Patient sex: M
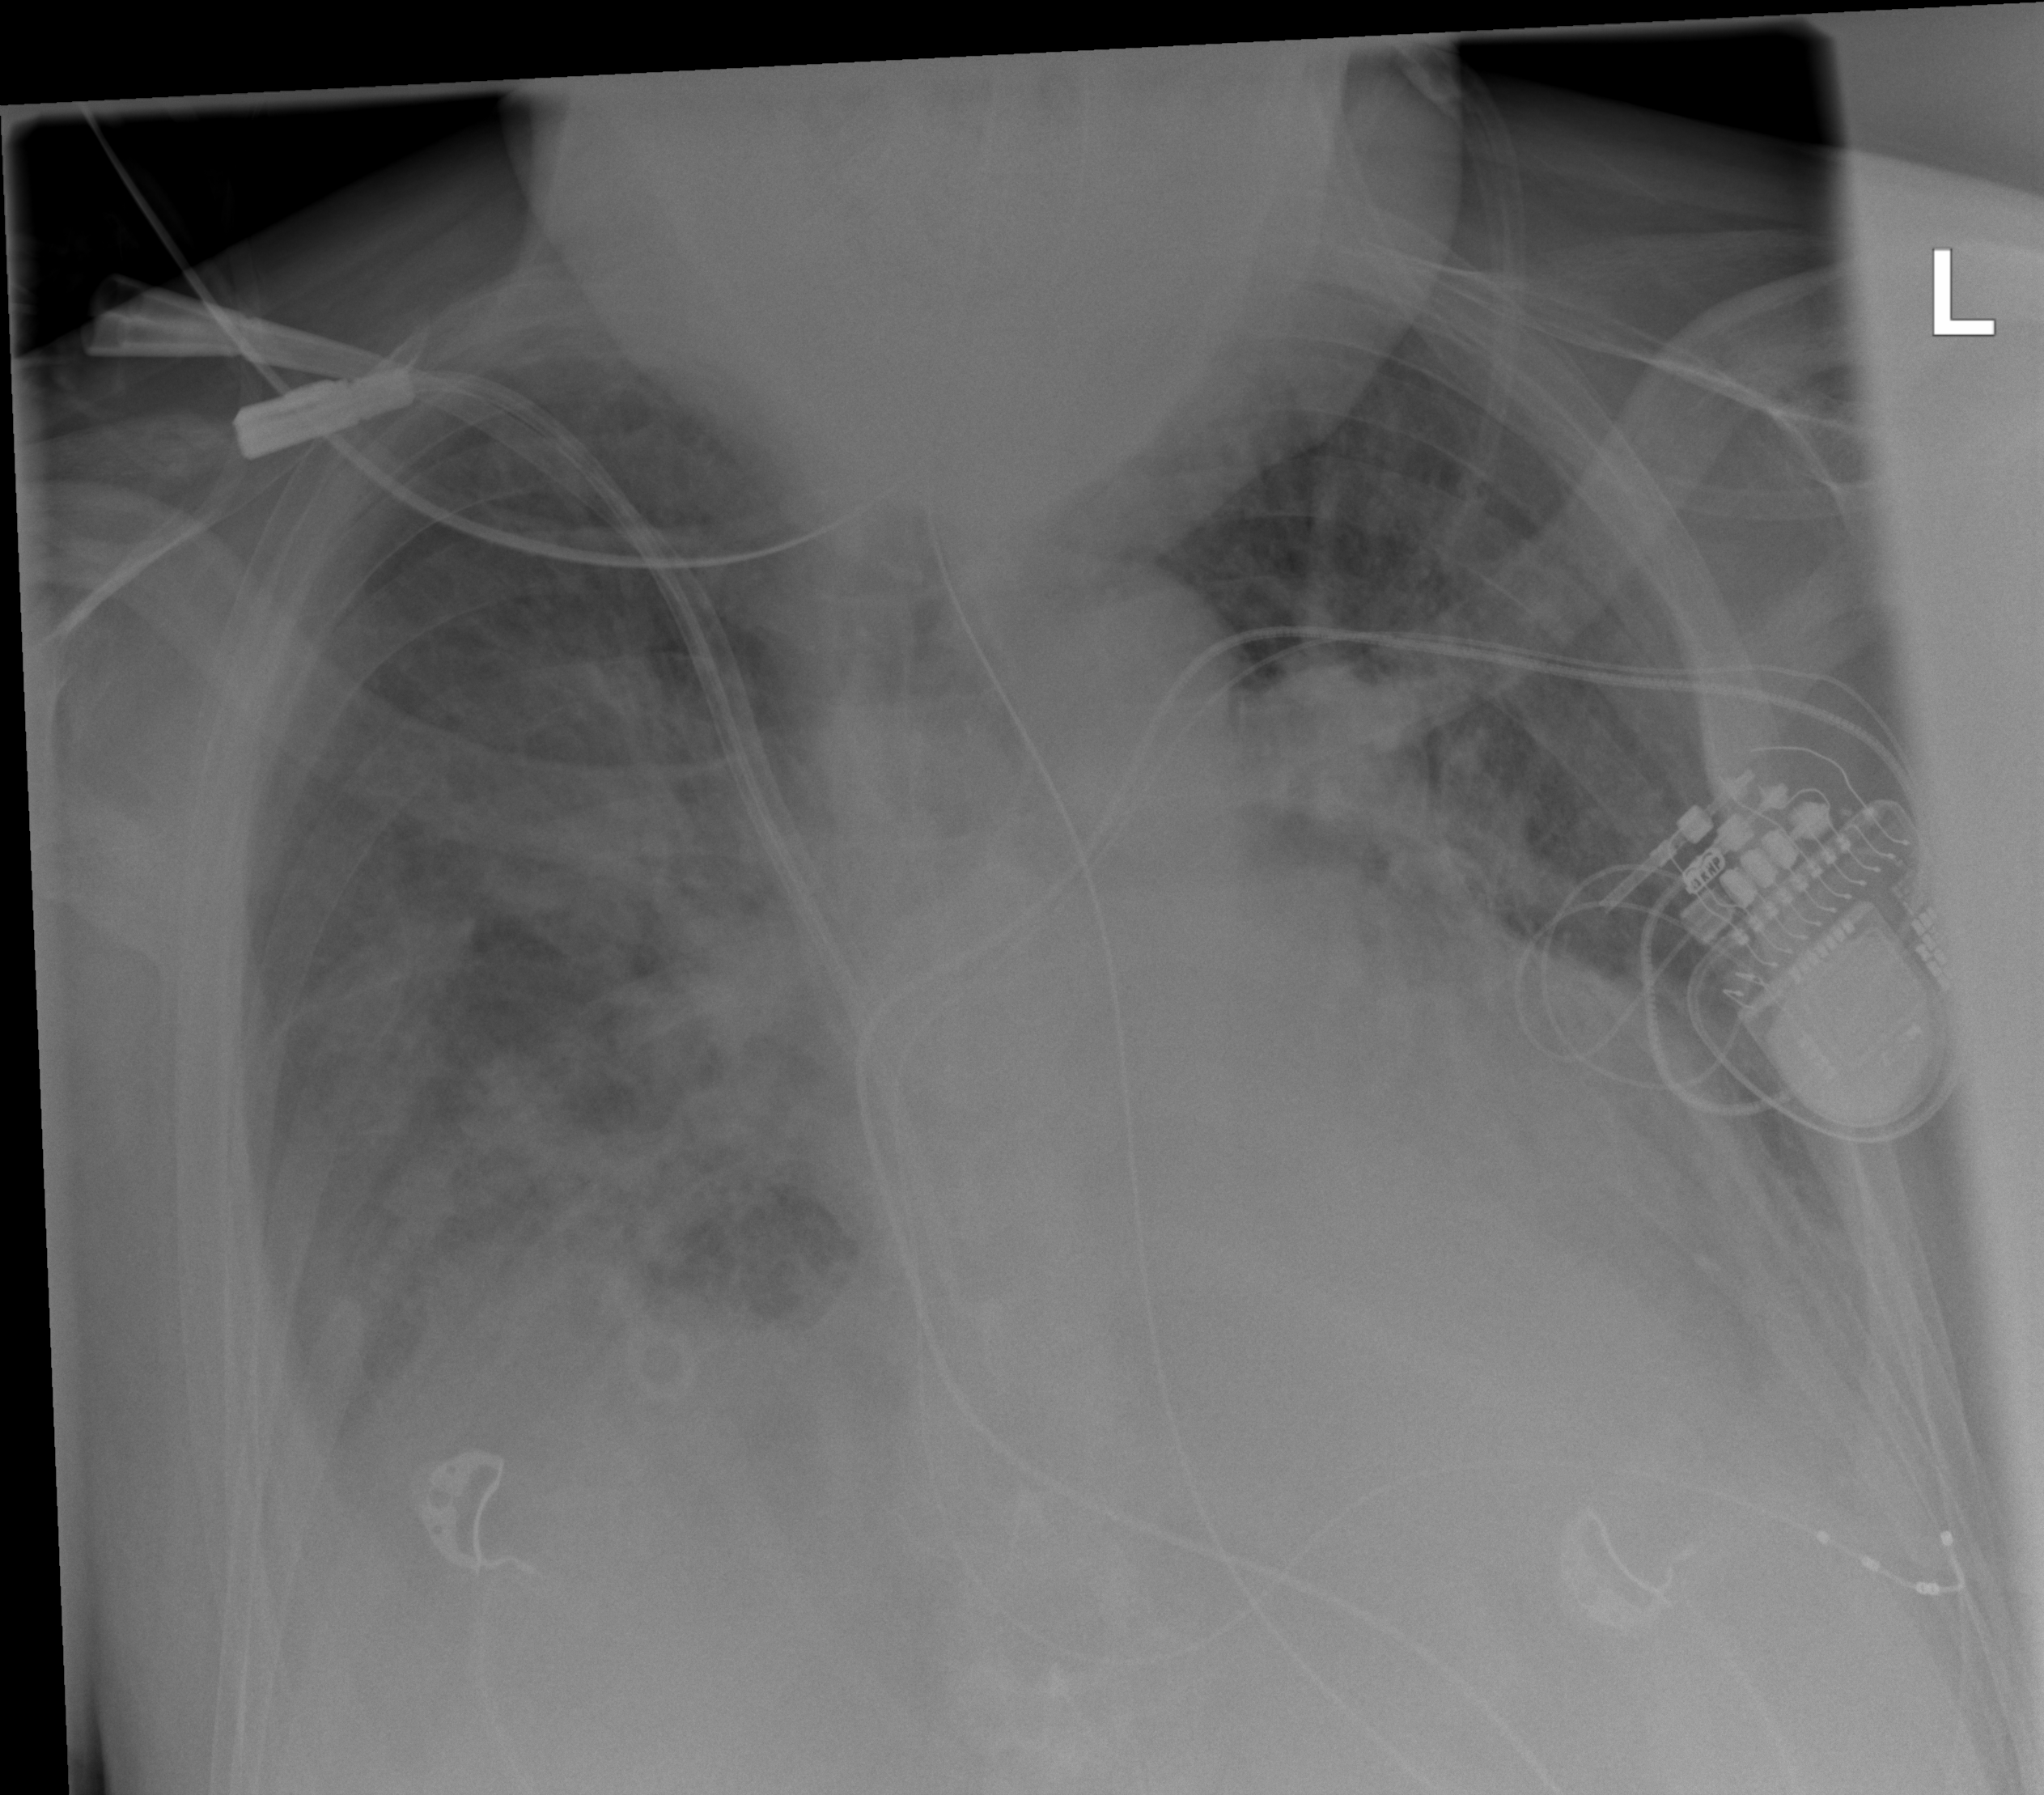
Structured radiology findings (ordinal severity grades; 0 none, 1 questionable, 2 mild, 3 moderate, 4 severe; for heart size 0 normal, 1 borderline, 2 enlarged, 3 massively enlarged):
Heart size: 3
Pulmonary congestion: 3
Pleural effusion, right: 2
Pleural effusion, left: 2
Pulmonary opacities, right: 3
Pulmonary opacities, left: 3
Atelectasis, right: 3
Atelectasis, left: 2